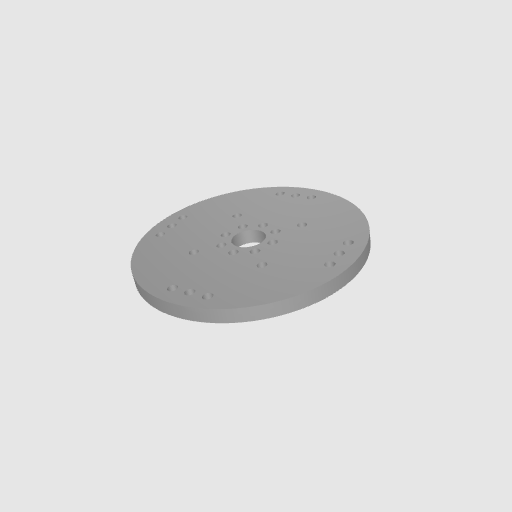
Part: HubMountDisc96OD